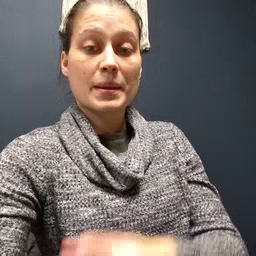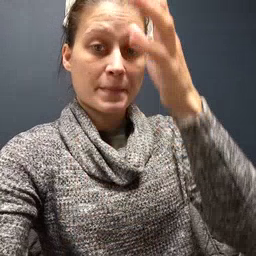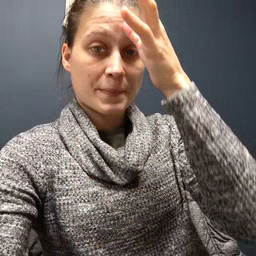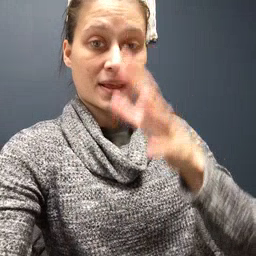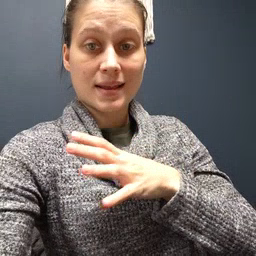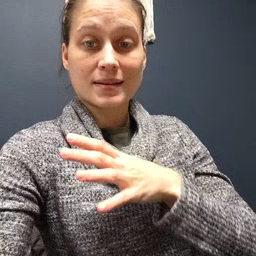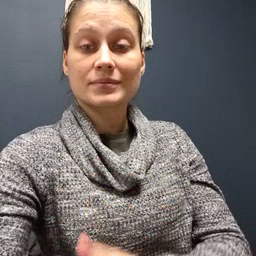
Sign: man